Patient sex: M
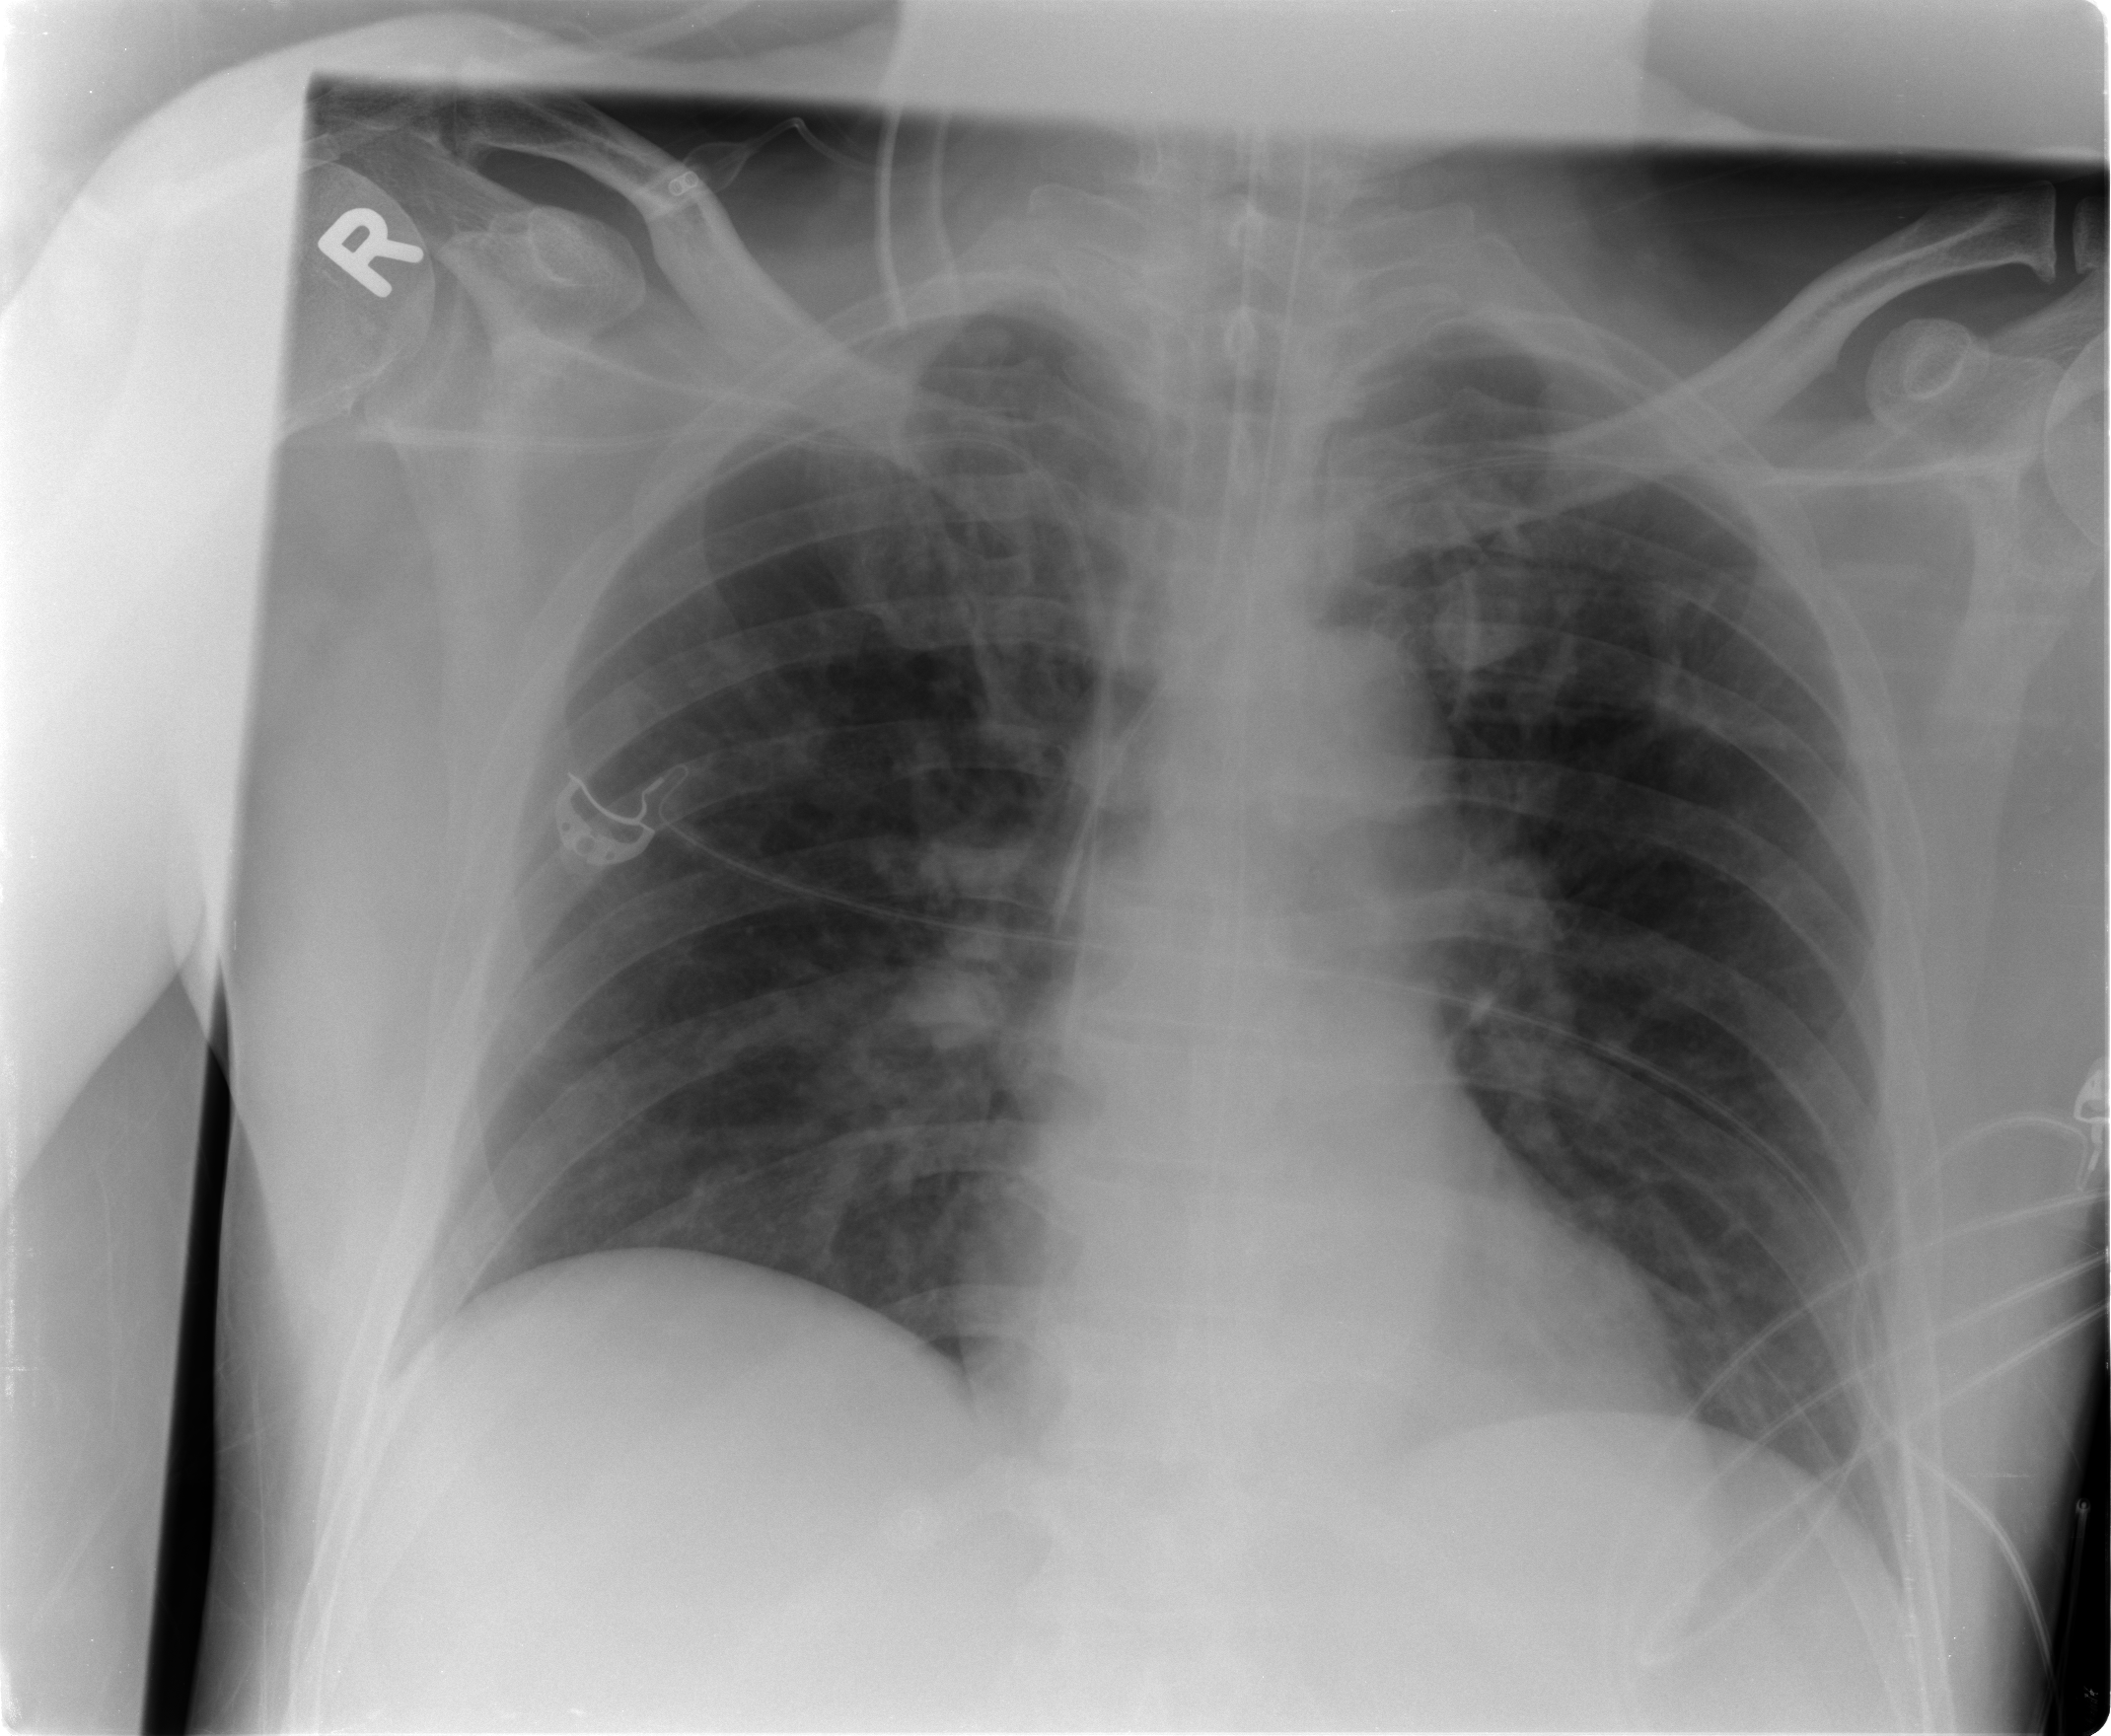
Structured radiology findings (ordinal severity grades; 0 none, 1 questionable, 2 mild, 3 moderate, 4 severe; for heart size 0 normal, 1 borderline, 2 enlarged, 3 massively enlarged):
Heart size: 0
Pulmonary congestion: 3
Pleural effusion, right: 0
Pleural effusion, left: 0
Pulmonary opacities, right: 2
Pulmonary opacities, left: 2
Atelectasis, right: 0
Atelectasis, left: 0